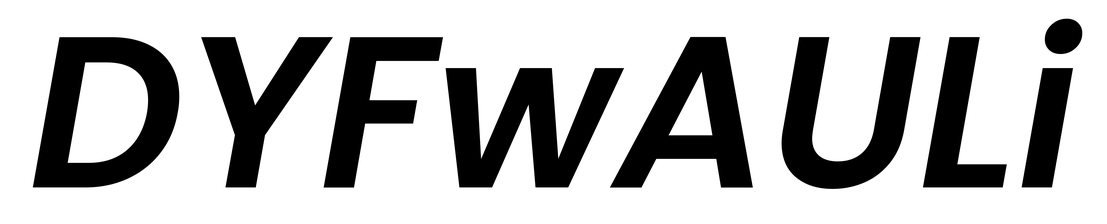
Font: Poppins-SemiBoldItalic